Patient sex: M
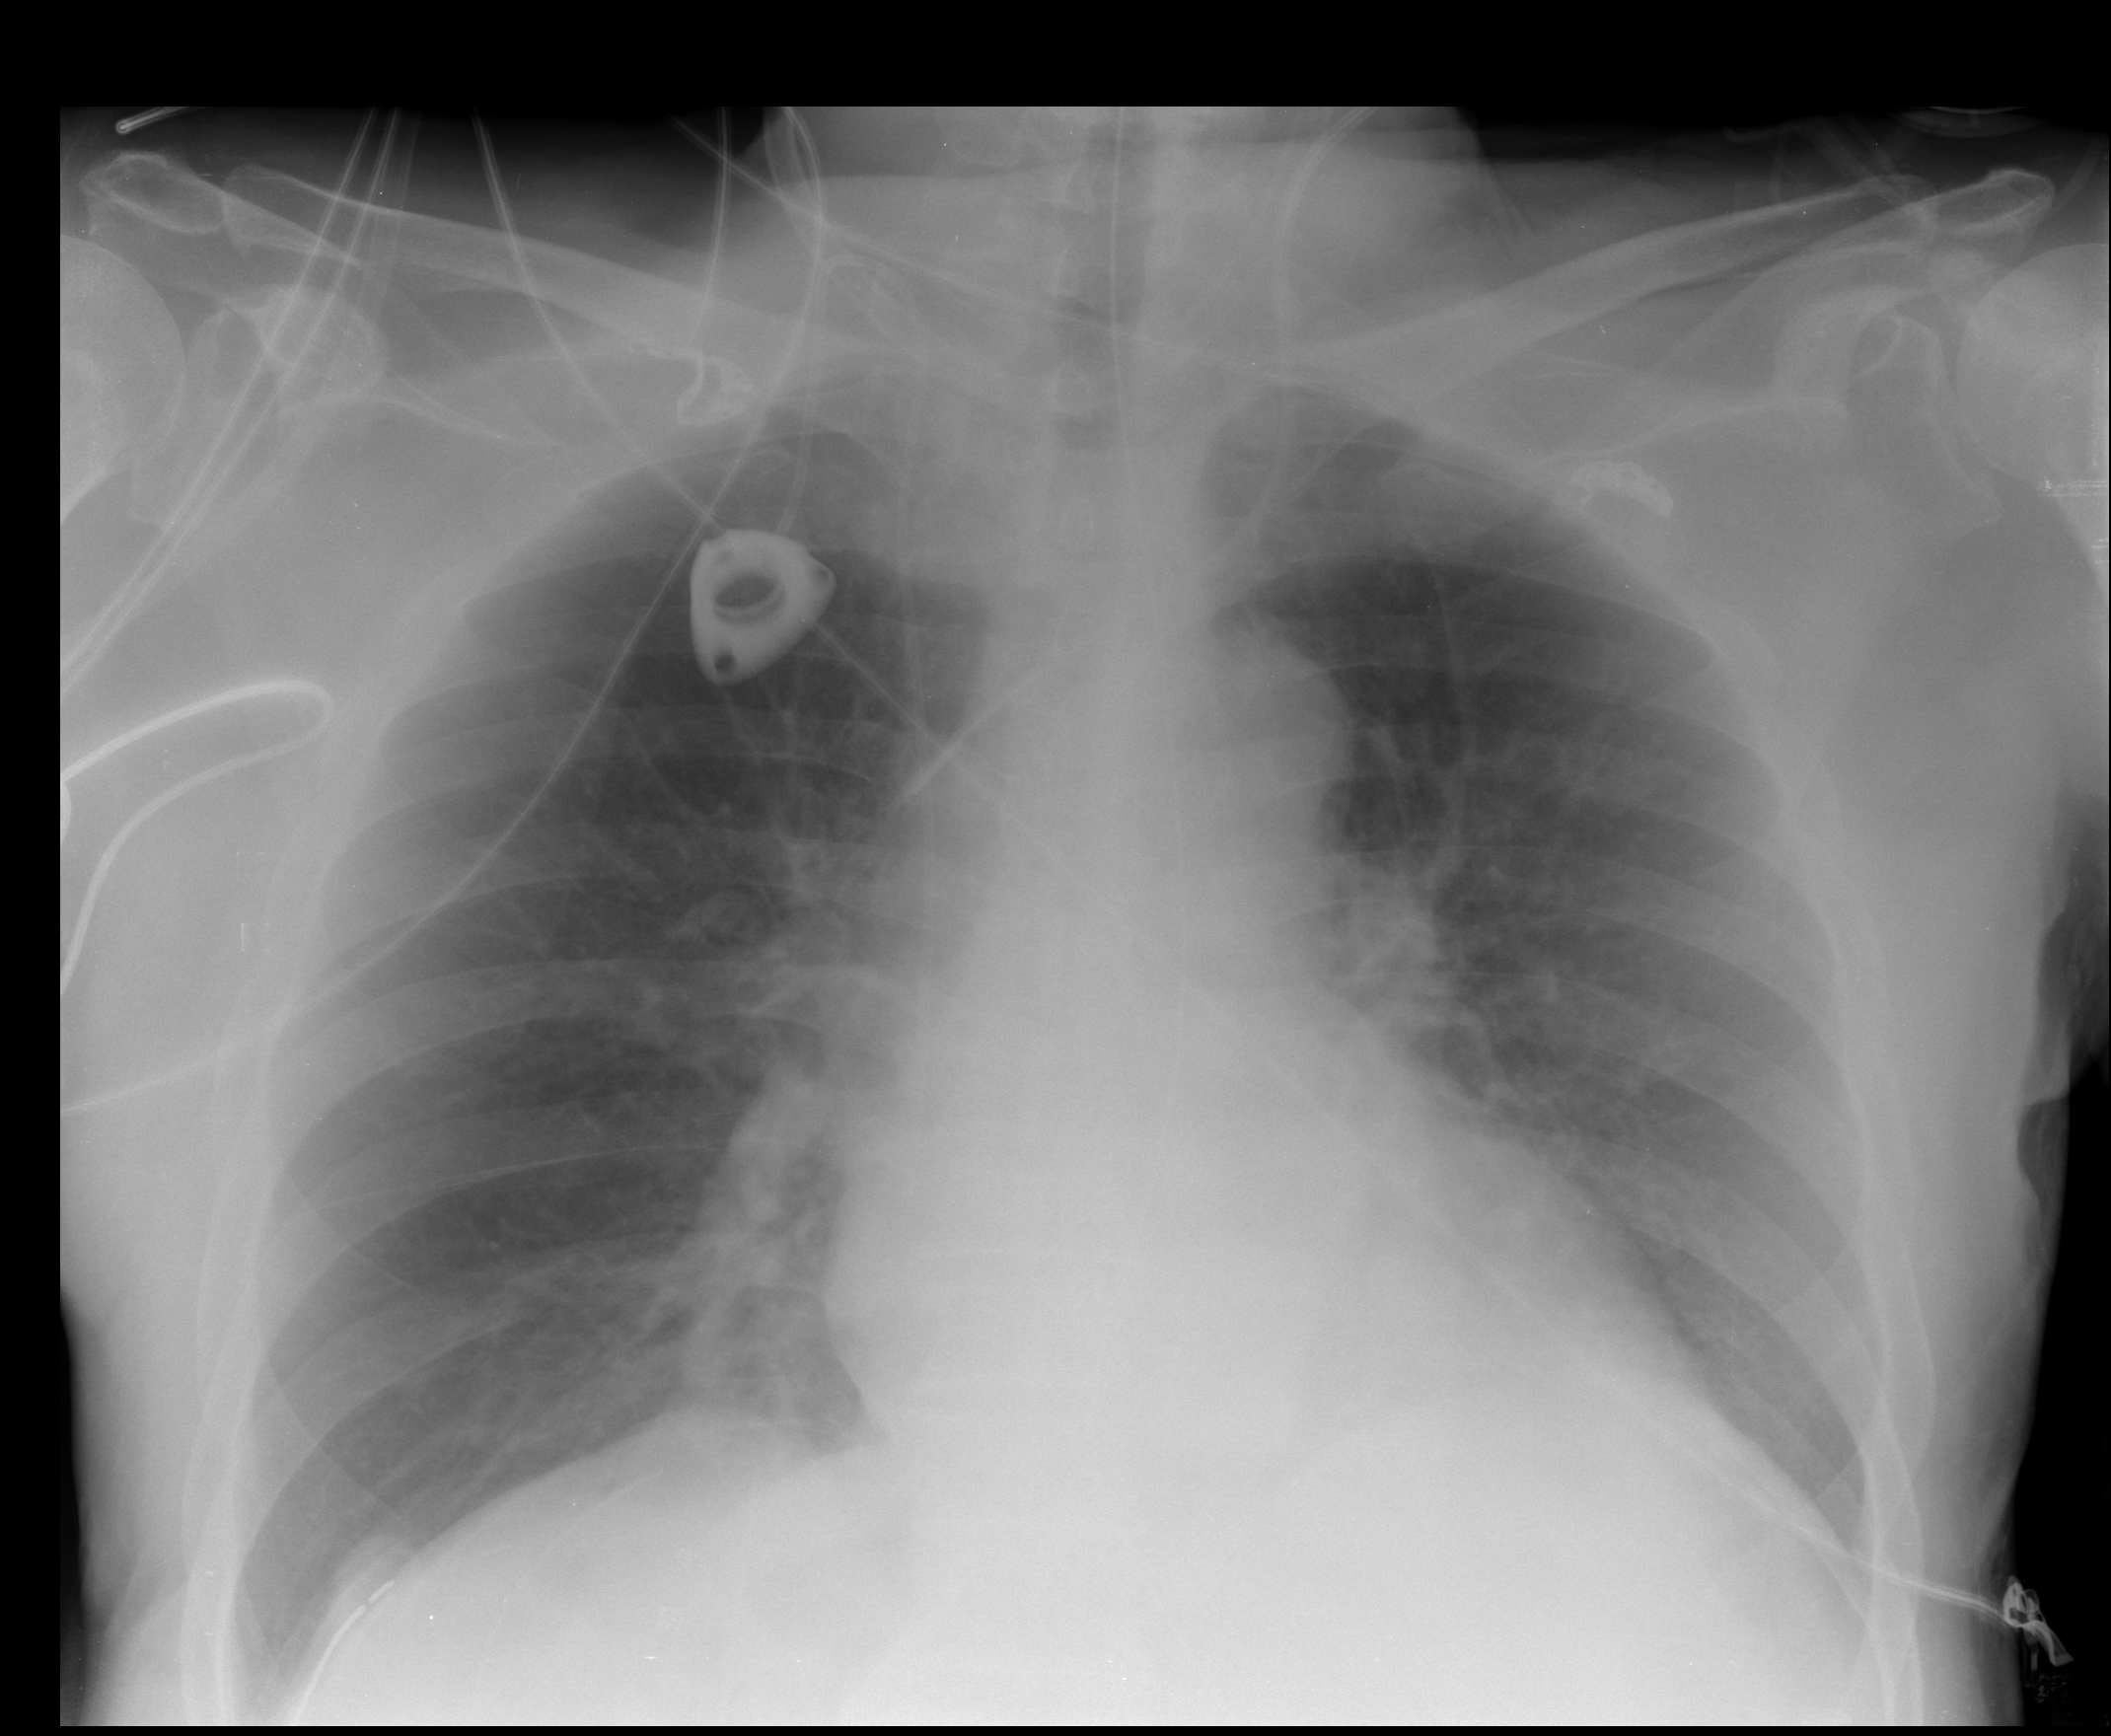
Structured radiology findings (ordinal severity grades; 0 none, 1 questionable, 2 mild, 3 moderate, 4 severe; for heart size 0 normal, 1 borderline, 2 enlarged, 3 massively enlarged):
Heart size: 0
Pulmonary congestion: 2
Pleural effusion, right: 0
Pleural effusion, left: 0
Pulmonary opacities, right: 0
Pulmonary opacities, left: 0
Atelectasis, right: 2
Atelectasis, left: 0